Field crop: maize
Growth stage: 2
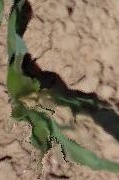
Species: maize